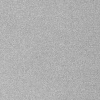
Atmospheric dust classification: dusty